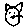
Label: cat